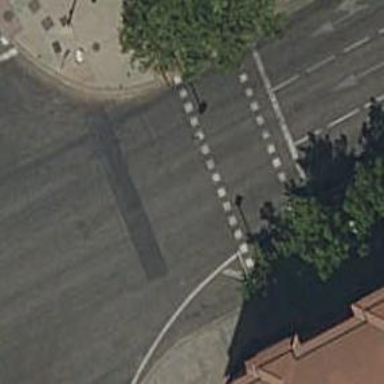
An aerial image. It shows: Road with traffic signals at the crossing.